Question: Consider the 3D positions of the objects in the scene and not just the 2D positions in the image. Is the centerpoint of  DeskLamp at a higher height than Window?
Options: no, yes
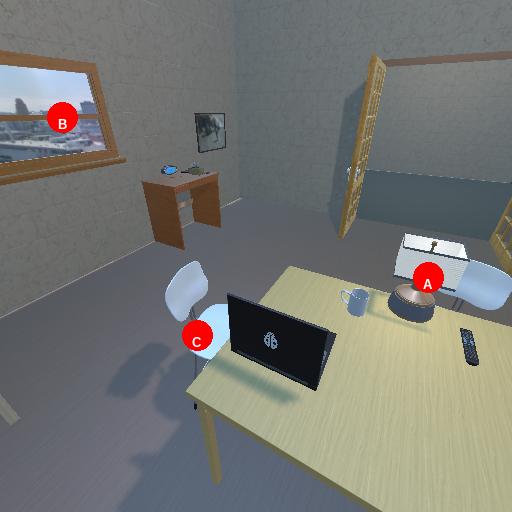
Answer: no